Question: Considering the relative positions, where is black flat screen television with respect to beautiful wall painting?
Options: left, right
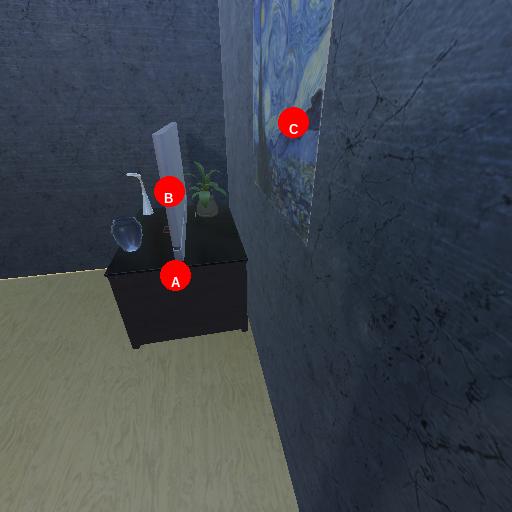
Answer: left